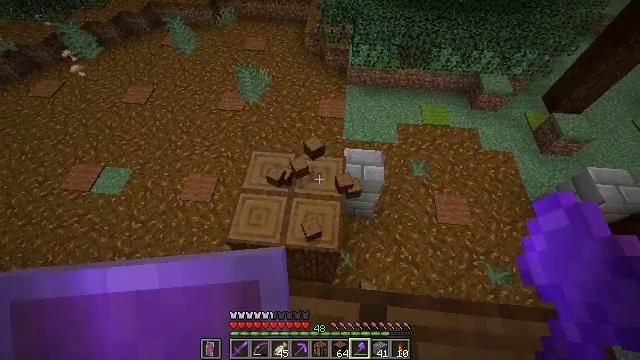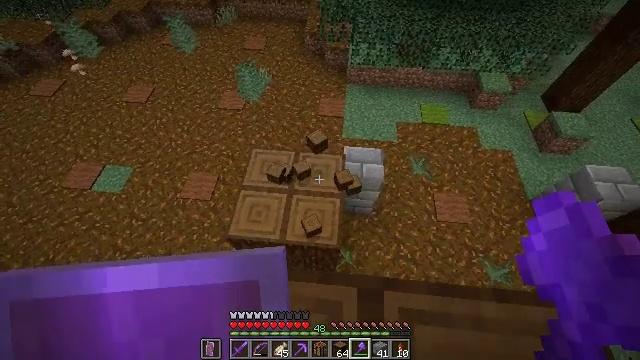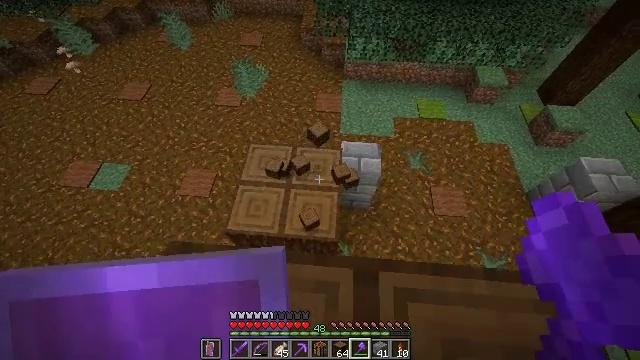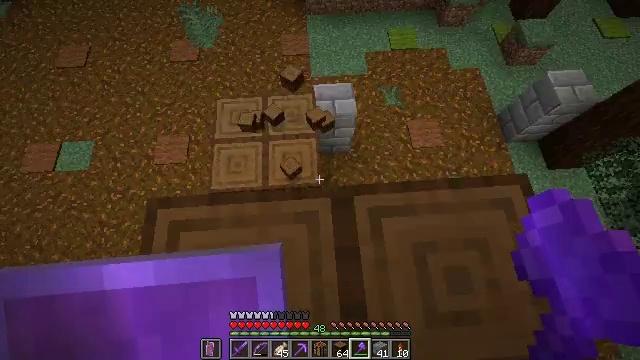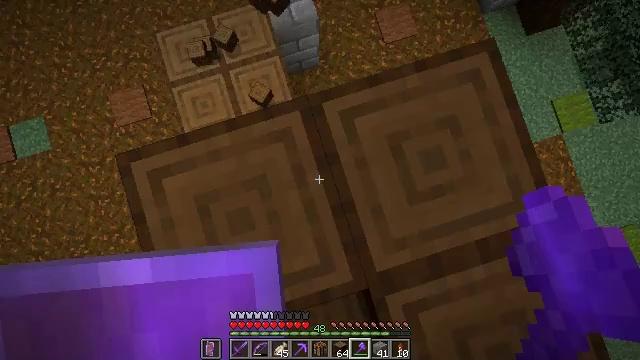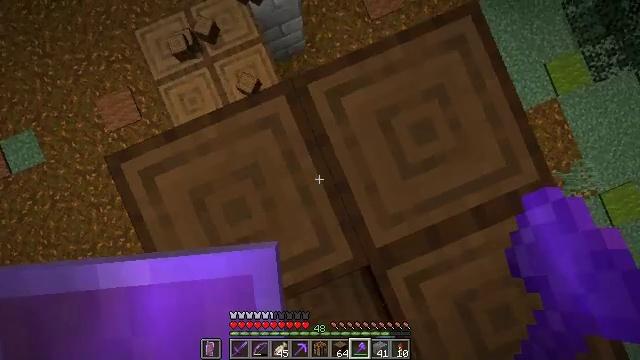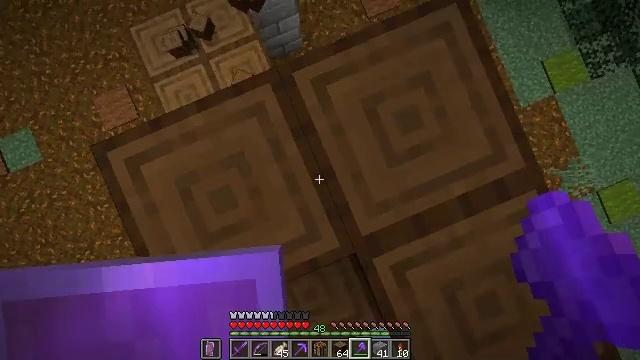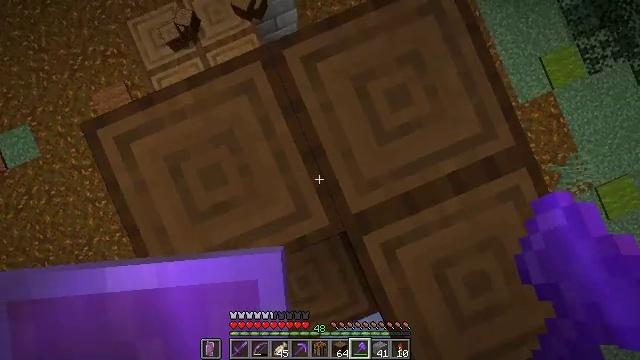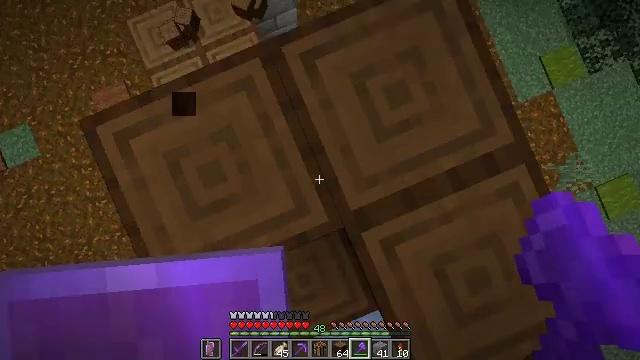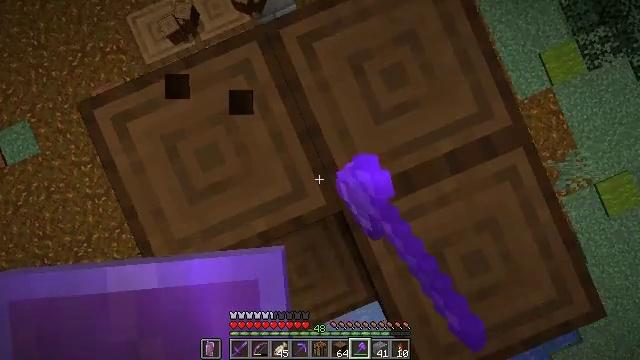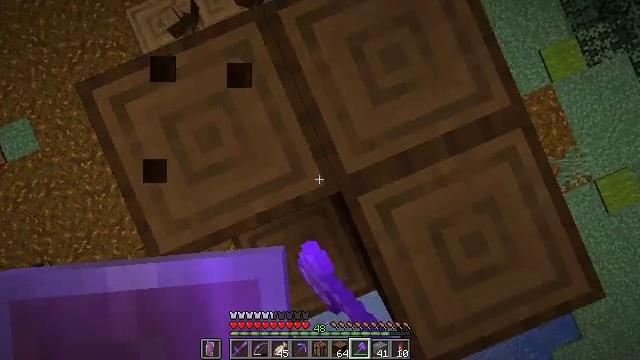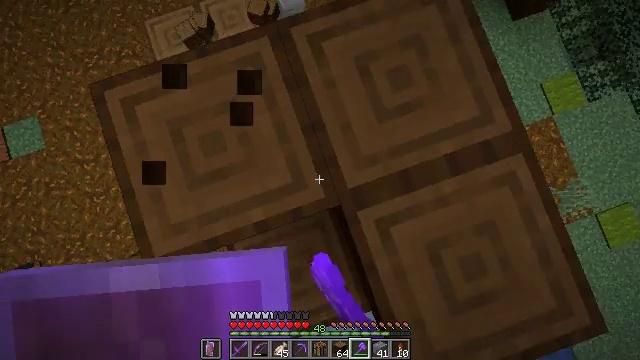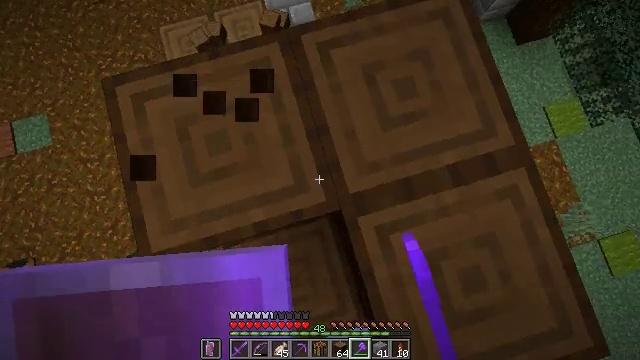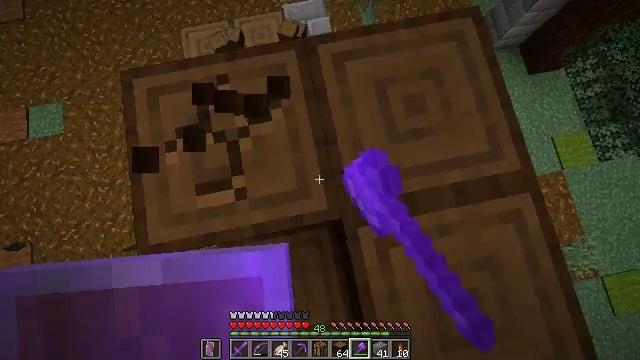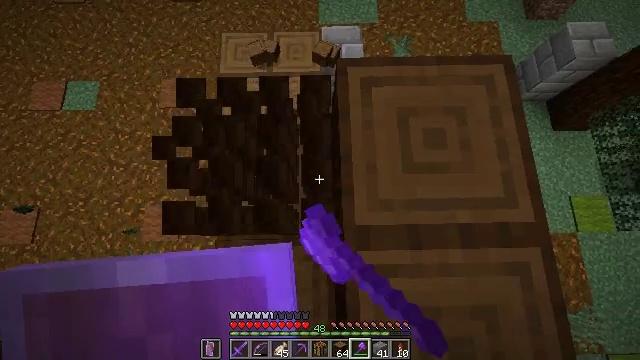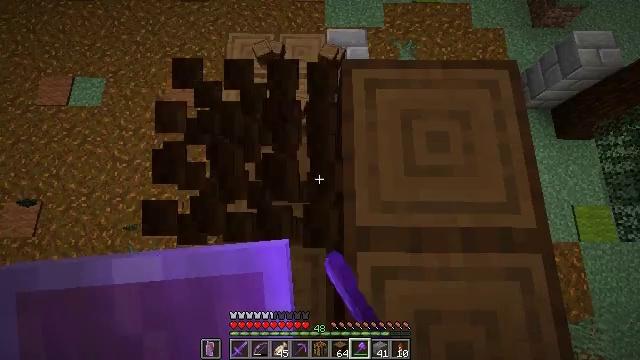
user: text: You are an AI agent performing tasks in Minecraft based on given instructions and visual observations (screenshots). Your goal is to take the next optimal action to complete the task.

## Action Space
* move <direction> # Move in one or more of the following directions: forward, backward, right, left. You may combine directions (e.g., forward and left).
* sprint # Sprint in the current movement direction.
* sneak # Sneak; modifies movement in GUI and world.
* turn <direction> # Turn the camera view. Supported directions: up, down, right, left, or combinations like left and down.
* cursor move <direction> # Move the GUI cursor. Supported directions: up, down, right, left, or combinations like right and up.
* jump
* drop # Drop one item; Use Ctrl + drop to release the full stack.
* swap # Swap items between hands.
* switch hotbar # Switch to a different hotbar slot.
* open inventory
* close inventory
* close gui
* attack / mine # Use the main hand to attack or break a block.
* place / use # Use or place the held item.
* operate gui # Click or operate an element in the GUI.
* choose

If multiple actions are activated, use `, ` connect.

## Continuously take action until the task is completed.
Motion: motion action
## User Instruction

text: Gather spruce log by chopping the tree.
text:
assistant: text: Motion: move back, sneak, attack / mine
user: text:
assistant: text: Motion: move back and move right, sneak
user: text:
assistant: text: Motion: move back and move right, sneak, turn right and down
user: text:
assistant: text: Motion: move back and move right, sneak, turn right and down
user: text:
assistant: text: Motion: move back and move right, sneak, turn right and down
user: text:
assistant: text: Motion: move back, sneak
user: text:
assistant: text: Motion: move back, sneak
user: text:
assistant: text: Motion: move back, sneak, attack / mine
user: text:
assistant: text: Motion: move back, sneak, attack / mine
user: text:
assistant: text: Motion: move back, sneak, attack / mine
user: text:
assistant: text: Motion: sneak, turn left and up, attack / mine
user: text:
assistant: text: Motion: sneak, turn left and up, attack / mine
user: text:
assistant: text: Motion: sneak, turn left and up, attack / mine
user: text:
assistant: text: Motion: sneak, turn left and up, attack / mine
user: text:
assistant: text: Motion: sneak, turn left, attack / mine
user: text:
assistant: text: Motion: sneak, attack / mine
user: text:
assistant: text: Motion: sneak, attack / mine
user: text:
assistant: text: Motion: sneak, attack / mine
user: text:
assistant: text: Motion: sneak, attack / mine
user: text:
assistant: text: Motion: sneak, turn right, attack / mine
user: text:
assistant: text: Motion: sneak, turn right and up, attack / mine
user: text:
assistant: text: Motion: sneak, turn right and up, attack / mine
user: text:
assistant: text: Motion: sneak, turn right, attack / mine
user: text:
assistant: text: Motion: sneak, turn right, attack / mine
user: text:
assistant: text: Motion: sneak, turn right, attack / mine
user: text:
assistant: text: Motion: sneak, turn right, attack / mine
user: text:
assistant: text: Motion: sneak, turn right, attack / mine
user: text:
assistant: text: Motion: sneak, turn right, attack / mine
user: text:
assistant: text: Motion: sneak, turn right, attack / mine
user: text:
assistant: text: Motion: sneak, turn right, attack / mine